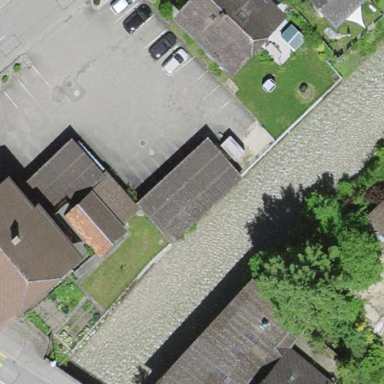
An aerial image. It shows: Garage.